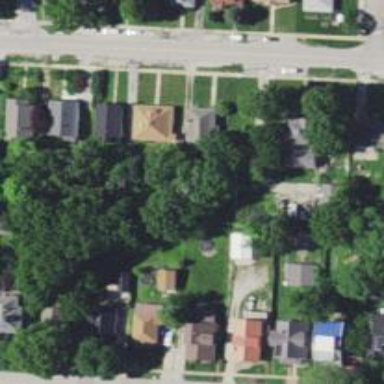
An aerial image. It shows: Alley classified as service road.